Question: I usually use AND and OR together on formulas and they are not too difficult but I working on a document where I need to use a conditional AND and OR.
People will get a discount in either of two ways. I have four conditions:
'''
Condition A "Cta Cte"
Condition B >23
Condition C "Cta Corriente"
Condition D >25
'''
If a person meets Condition A and Condition B he/she will get the discount or if a person meets Condition C and must meet condition E she/he will get the discount as well.
I tried the following formula but is not working:
'''
=IF(AND(AND(OR(A11="Cta Corriente"),B11>25),A11="Cta Cte",B11>23),"Discount","No discount")
'''
I'm getting 'No discount' in all cases:
(
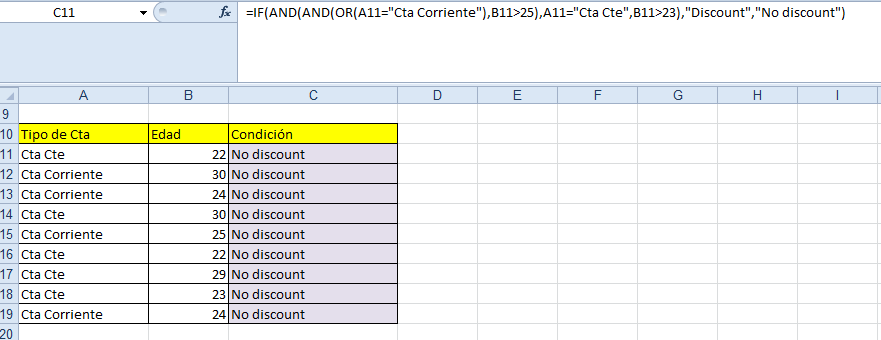
Answer: try
'''
=IF(OR(AND(A11="Cta Cte",B11>23),AND(A11="Cta Corriente",B11>25)),"discount","no discount")
'''